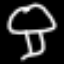
Label: mushroom